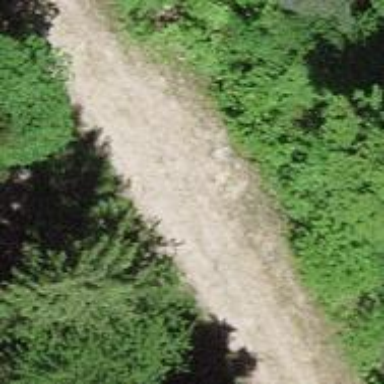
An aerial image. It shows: Track with grade 2 tracktype.